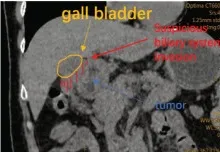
(G) Preoperative gastroscopy revealed obvious tumor retraction, along with significantly reduced obstruction and tissue edema compared to pretherapy gastroscopy.
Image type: radiology (ct)